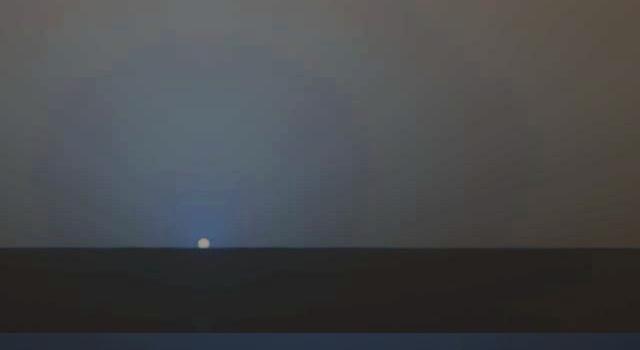
Sunset Watched by Opportunity, November 2010 Sun, Mars Exploration Rover MER